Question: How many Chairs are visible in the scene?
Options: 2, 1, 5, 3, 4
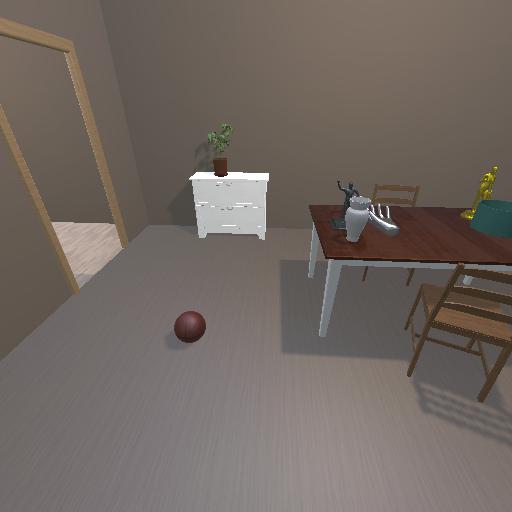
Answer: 2